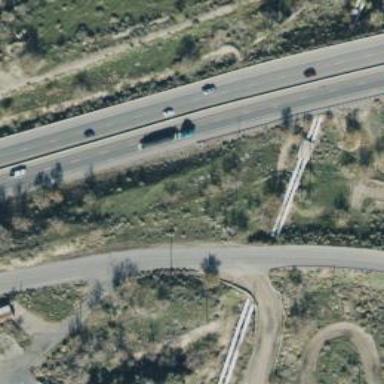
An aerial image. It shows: Expressway with asphalt surface categorized as trunk highway.